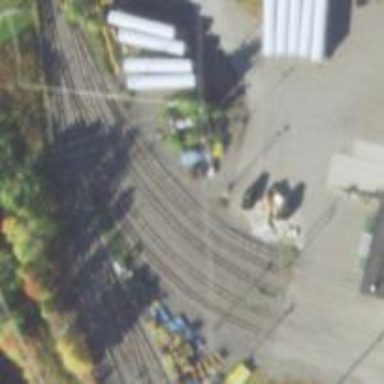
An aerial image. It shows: Railway spur service.